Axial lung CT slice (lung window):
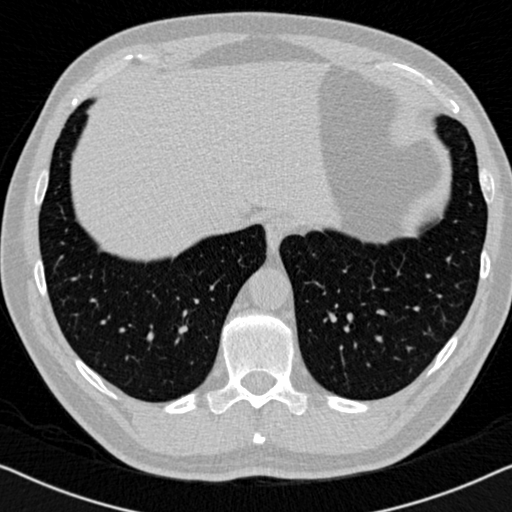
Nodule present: no